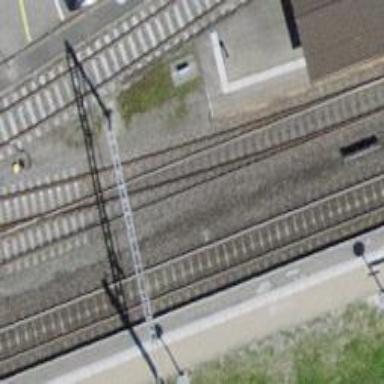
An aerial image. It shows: Railway switch.